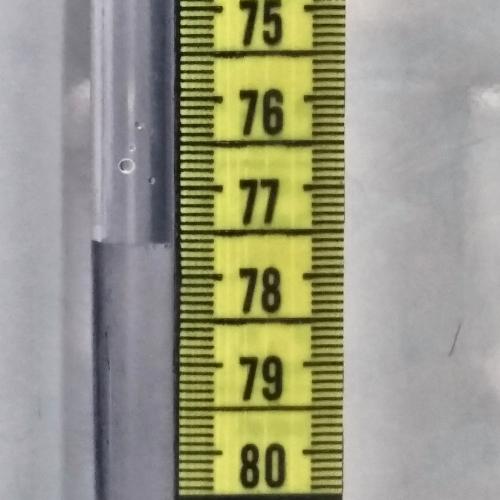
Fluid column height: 77.6 cm